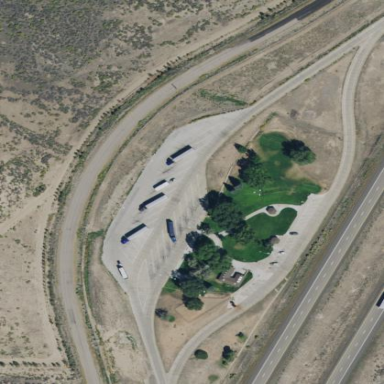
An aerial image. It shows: Rest area along the road.